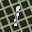
Label: 1